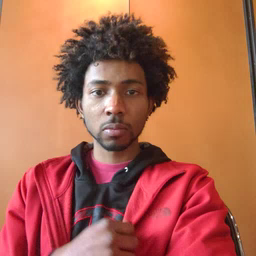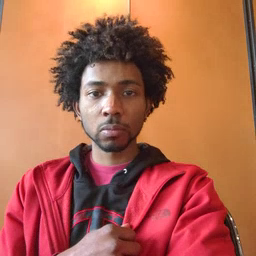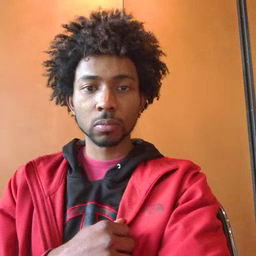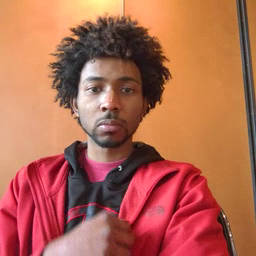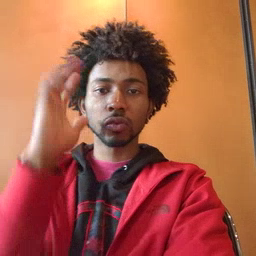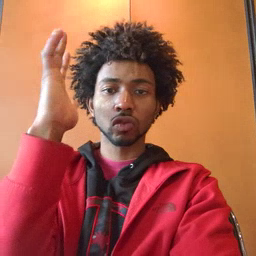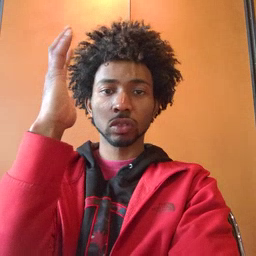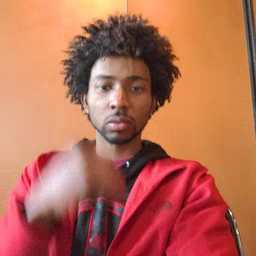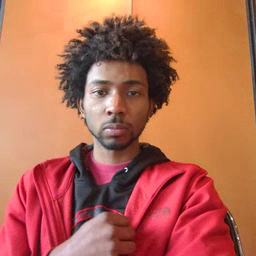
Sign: tree